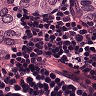
Metastatic tissue present: yes